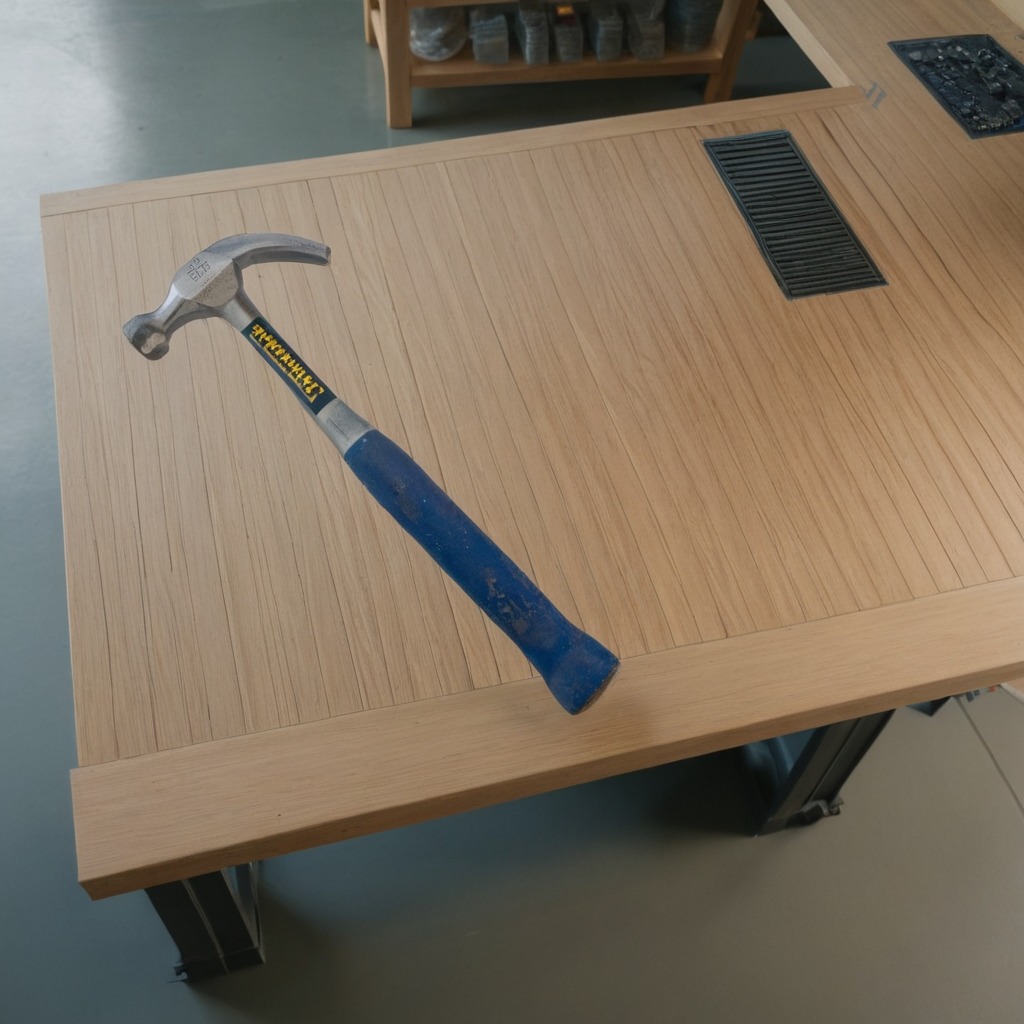
A hammer lying on a workbench inside a coastal fishing gear workshop.